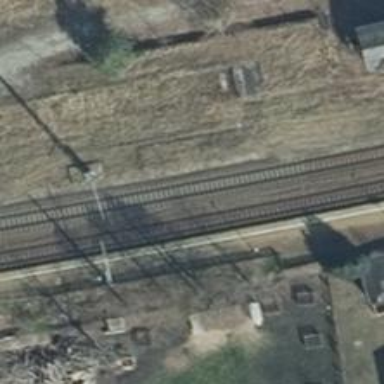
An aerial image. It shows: Railway stop with public transport stop position.